Interaction volume radius: 5 \u00c5
Interaction volume height: 10 \u00c5
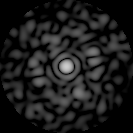
Disorder parameter: 0.8349